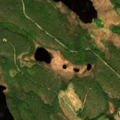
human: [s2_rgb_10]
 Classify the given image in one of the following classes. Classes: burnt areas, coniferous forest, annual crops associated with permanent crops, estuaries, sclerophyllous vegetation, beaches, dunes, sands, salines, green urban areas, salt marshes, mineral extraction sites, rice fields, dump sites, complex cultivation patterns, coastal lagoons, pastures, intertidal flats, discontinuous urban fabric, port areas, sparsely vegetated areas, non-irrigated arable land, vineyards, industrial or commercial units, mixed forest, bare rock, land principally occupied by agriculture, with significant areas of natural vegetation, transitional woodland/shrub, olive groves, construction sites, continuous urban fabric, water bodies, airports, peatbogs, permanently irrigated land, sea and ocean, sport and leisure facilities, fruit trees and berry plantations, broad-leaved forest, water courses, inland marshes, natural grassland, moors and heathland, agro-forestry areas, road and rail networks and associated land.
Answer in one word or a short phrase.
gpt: coniferous forest, transitional woodland/shrub